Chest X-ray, AP view. Patient: 46 years old, sex M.
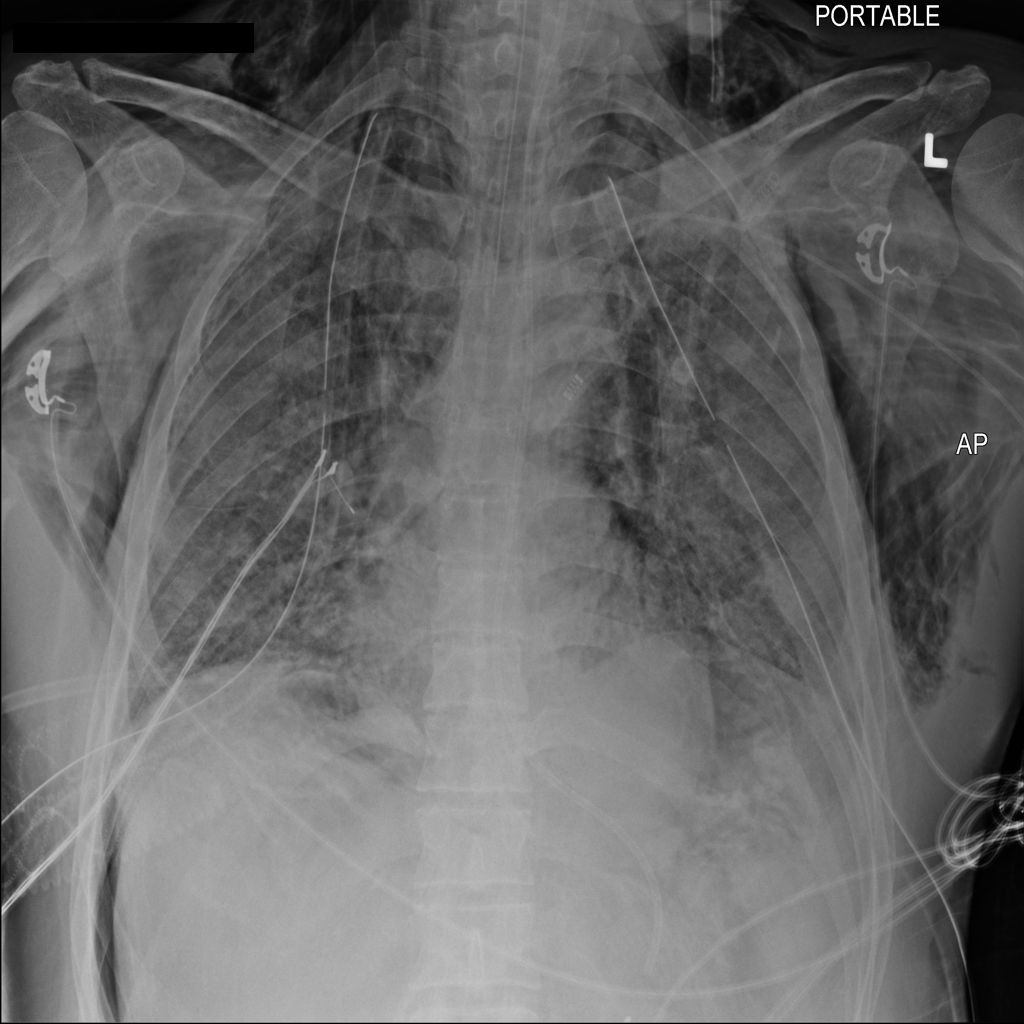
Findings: Emphysema, Nodule, Pneumothorax